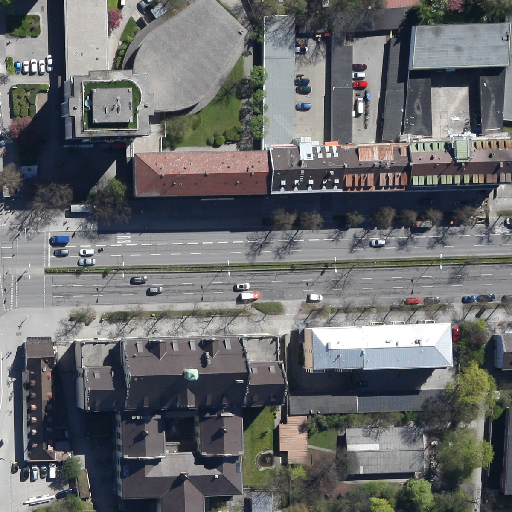
Referring expression: road